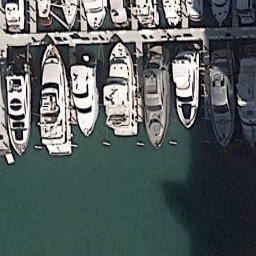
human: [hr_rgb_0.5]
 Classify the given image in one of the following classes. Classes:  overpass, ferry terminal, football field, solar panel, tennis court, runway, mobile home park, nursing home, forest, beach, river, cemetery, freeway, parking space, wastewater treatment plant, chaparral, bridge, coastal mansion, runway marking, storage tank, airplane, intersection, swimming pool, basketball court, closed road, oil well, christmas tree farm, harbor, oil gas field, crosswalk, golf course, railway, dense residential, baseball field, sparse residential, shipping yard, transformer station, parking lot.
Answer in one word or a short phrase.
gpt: harbor